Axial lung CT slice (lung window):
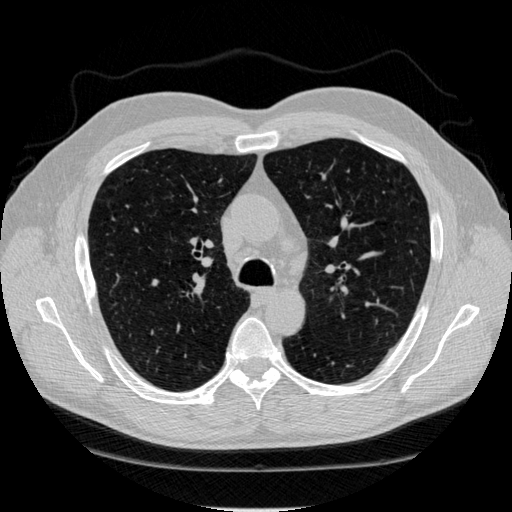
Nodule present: no